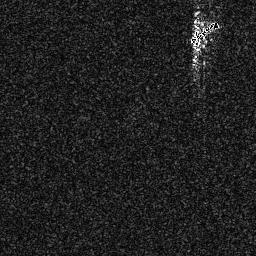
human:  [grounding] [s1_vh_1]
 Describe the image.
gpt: In the satellite image, there is  <ref>1 medium ship </ref> <box>[[73, 6, 85, 17, 0]]</box> located at top right.